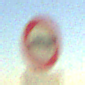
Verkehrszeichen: VerbotLastkraftwagenMitAnhaenger
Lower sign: ZeitangabenMitBeschraenkungAufWochentage8
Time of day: SunriseSunset
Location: Outdoor (Nature)
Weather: Clear
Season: NotSpecified
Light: Natural